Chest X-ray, AP view. Patient: 56 years old, sex F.
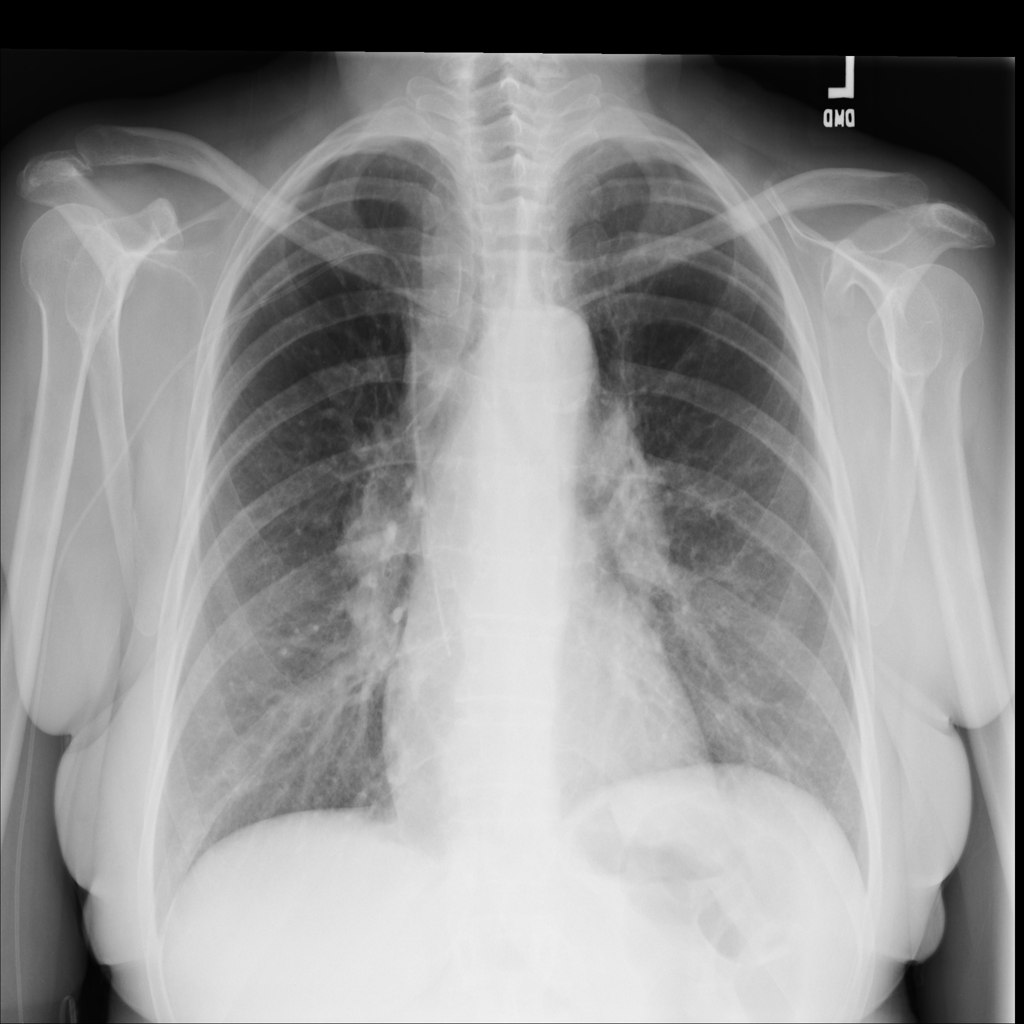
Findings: Effusion